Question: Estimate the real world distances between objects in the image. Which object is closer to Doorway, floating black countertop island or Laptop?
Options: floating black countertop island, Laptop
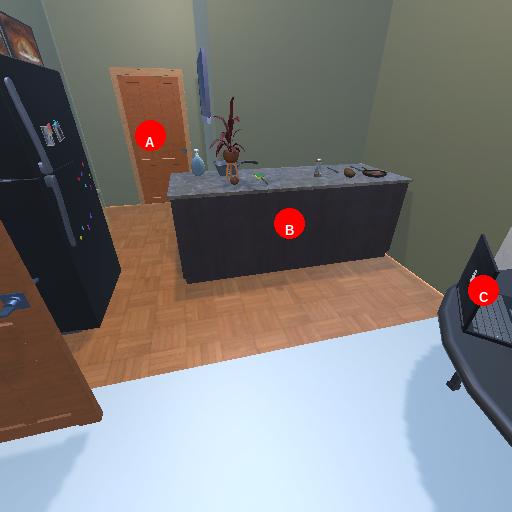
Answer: floating black countertop island